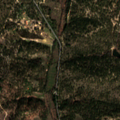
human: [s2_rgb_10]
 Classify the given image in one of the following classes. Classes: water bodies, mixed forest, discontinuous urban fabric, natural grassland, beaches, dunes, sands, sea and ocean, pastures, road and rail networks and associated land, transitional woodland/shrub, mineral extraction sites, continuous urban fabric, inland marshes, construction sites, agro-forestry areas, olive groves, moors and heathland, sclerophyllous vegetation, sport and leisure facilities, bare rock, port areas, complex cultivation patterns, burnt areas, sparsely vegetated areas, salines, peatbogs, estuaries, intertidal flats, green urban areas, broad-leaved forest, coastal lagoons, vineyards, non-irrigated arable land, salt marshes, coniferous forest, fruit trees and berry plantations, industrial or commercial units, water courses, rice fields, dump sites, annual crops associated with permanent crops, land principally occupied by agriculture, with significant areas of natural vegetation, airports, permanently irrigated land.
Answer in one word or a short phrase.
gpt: annual crops associated with permanent crops, land principally occupied by agriculture, with significant areas of natural vegetation, agro-forestry areas, mixed forest